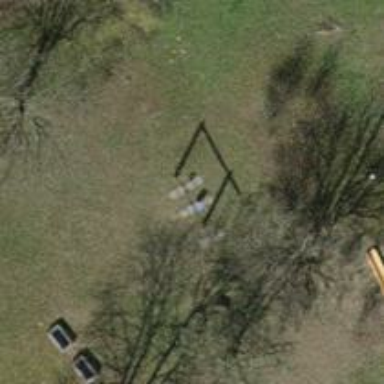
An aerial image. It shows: Playground with swings.